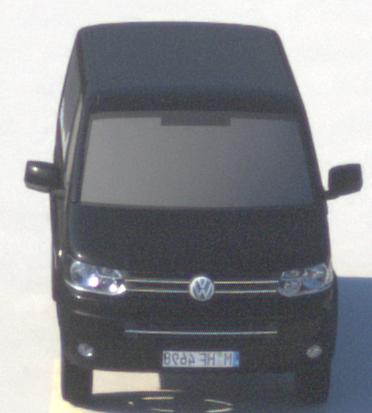
Make: VW Commercial Vehicles (Nutzfahrzeuge)
Model: T5 Multivan 2.0
Detailed model: T5 Multivan
Model produced from: 2009/09
Model produced until: 2013/06
Doors: 4
Color: black
Road condition: dry road
Daytime: morning or afternoon
Contrast: high contrast